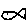
Label: fish